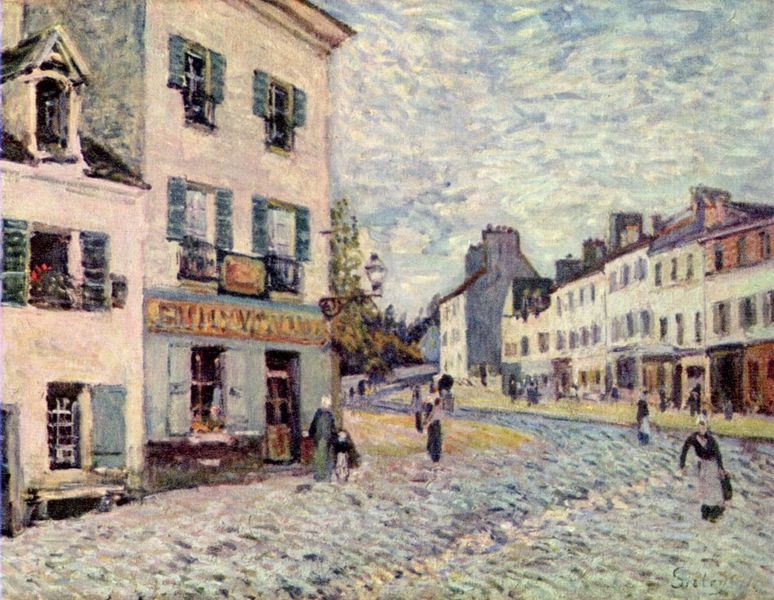
Titel: Straße in Marly
Künstler: Alfred Sisley
Standort: Mannheim
Institution: Kunsthalle
Schlagwörter: baum, blau, gemälde, himmel, mann, wolken, bäume, frauen, gelb, grün, impressionismus, landschaft, menschen, ocker, stadt, blume, blumen, braun, fenster, frankreich, frau, grau, hell, lampe, laterne, licht, männer, orange, pastell, schwarz, strasse, strassenszene, tür, weiss, ölbild, dach, gebäude, haus, rot, schnee, weg, wolke, expressionismus, leute, malerei, signatur, öl, häuser, sonne, land, kind, mutter, rosa, fensterläden, schornstein, bewölkt, balkon, schürze, magd, sommer, ansicht, biegung, fassade, fassaden, gasse, geschäft, italien, ort, passanten, pflaster, wohnhäuser, pointilismus, warm, dorf, winter, idylle, laden, läden, platz, bank, figuren, bretagne, staffage, gardine, impressionistisch, monet, menzel, ölfarben, frühling, stadtansicht, schild, fensterladen, bürgersteig, kreuzung, wolkig, gaststätte, gehweg, pflastersteine, schilder, bordstein, tupfen, einkaufen, reklame, einkauf, sonnig, sisley, etagen, gaube, blumenkasten, alfred sisley, breit, stockwerke, gasthaus, wirtshaus, rinne, strass, markise, dorfplatz, häuserzeile, pixel, mietshäuser, tupftechnik, jalousien, furche, männerf, klappläden, knd, belgien, geschäftig, leuchtreklame, schwammig, lichtmalerei, sisely, dorfs, anschriften, fußgängerinnen, geaschäft, lete, impressionsismus, enkind, marktplaz